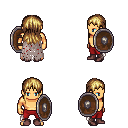
a pixel art fantasy rpg character, male body template, human, tanned skin, gray tattered cape, red pants, blonde unkempt hairstyle, maroon shoes, shield, four views (front, back, left, right), 2x2 character sprite sheet, small pixel art, hard edges, no anti-aliasing